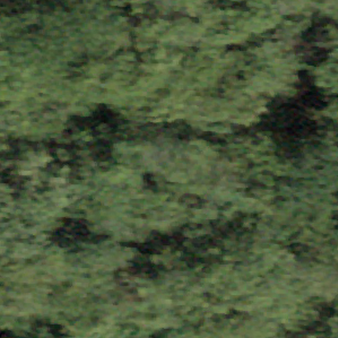
Label: other